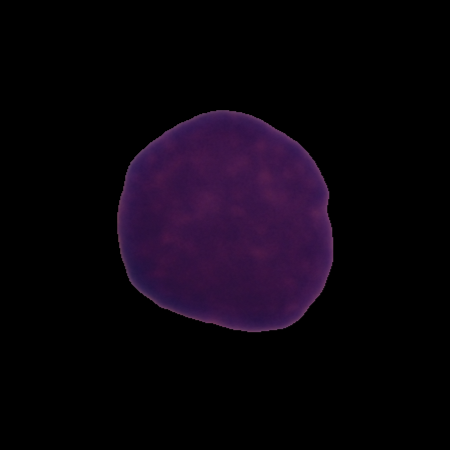
Label: healthy